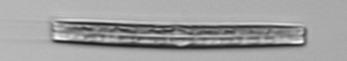
Label: pennate_Thalassionema